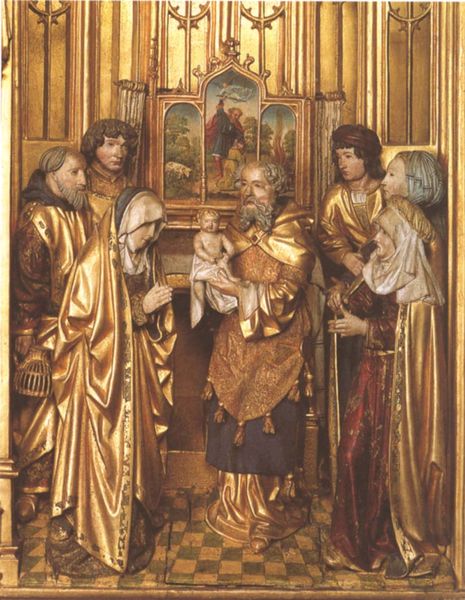
Titel: Retabel aus Saluzzo
Institution: Brüssel, Musée de la Ville
Schlagwörter: blau, mann, frauen, frau, hell, holz, kariert, licht, rot, tuch, schachbrettmuster, bart, gold, kind, gotik, baby, figuren, fussboden, beten, gebet, altar, schnitzerei, statuen, christus, jesus, segen, gefasst, jünger, maria, madonna, anbetung, fassung, simeon, gebt, darstellung im tempel